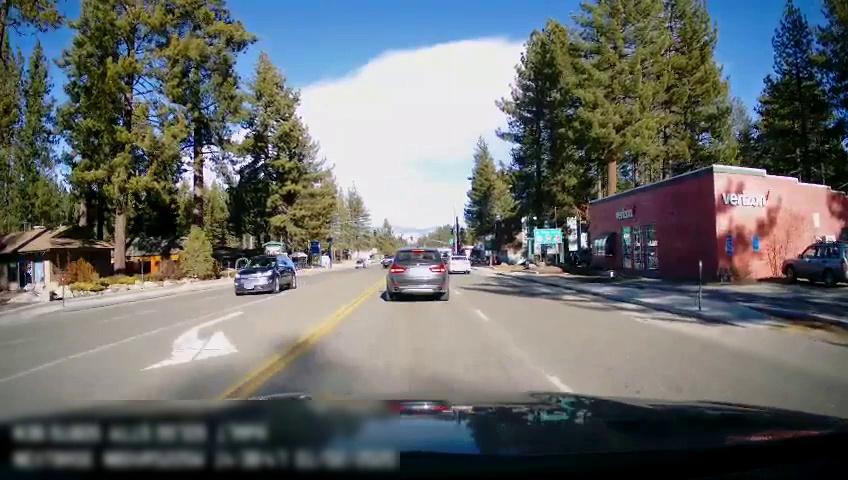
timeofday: Day
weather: Sunny
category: Drivable Space
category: Vehicles | Car
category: Vehicles | SUV
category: Vehicles | Car
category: Vehicles | Truck
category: Lanes | Opposite Lane
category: Lanes | Opposite Lane
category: Lanes | Current Lane
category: Traffic | Signs